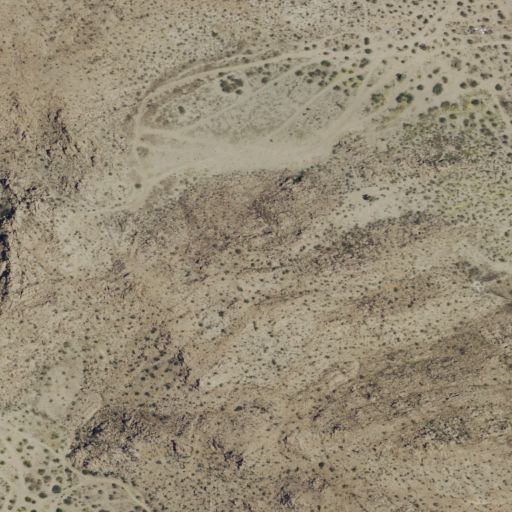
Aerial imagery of ridge(s) in California named Gray Mountain containing only shrub